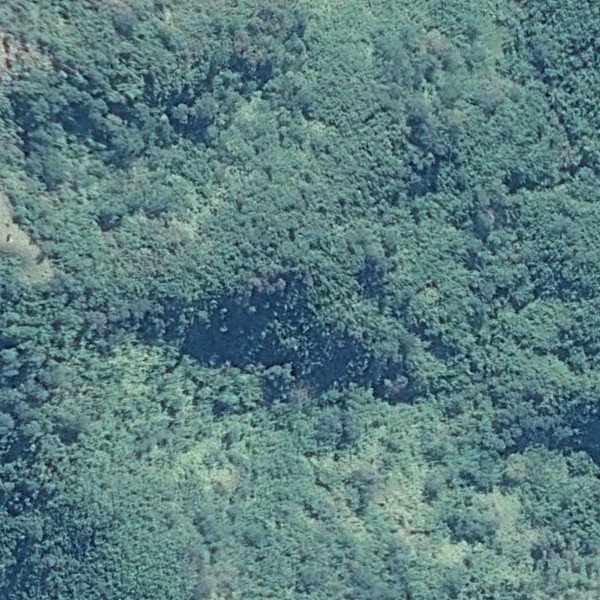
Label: Forest